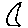
Label: moon